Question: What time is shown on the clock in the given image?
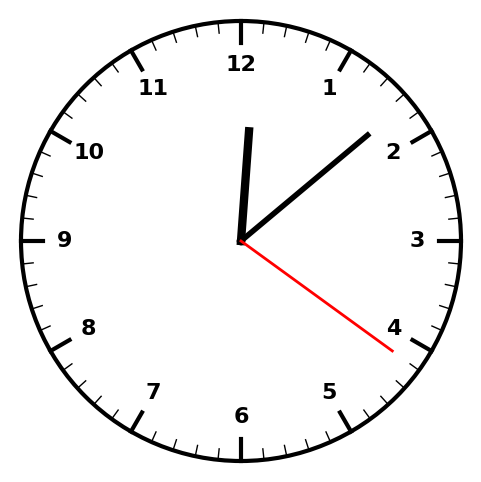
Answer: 12:08:21